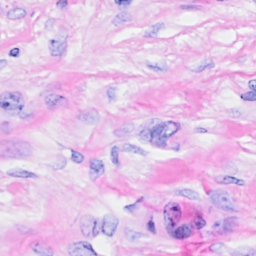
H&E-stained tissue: Breast